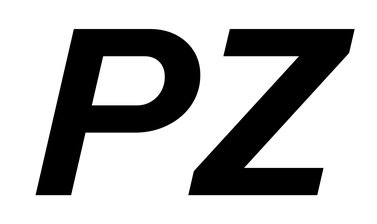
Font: InstrumentSans-Italic_Bold_Italic